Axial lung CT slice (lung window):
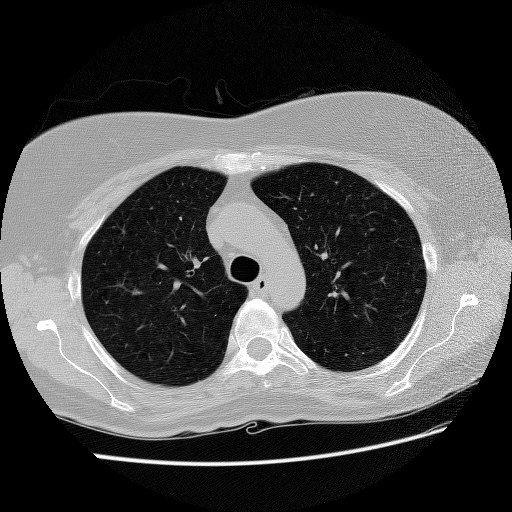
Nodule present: no